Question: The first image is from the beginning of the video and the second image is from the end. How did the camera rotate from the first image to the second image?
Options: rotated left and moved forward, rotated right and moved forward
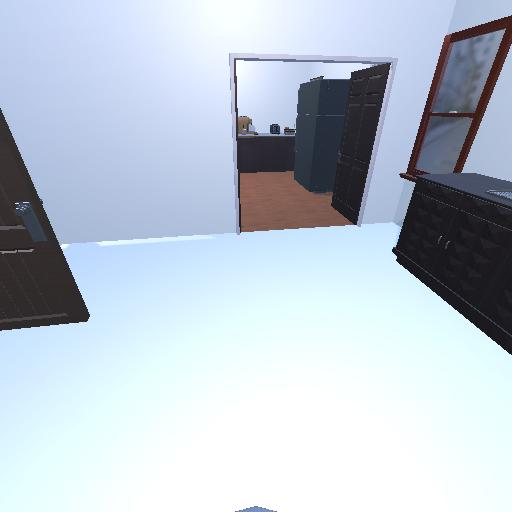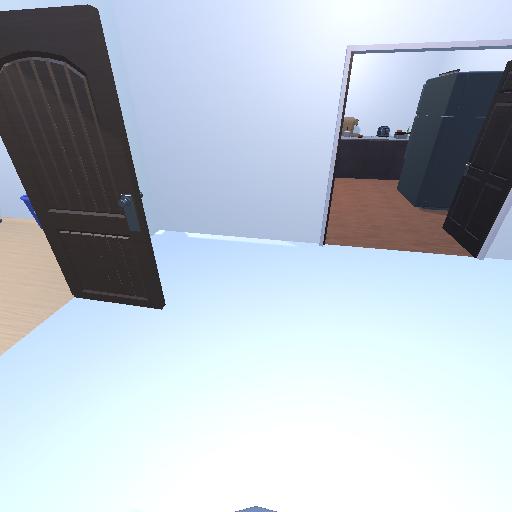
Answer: rotated left and moved forward